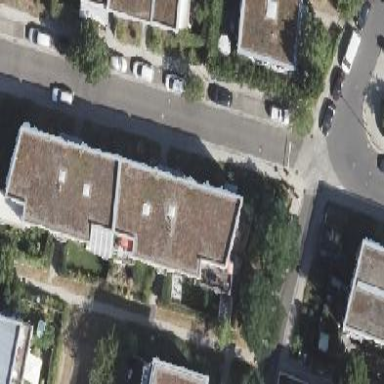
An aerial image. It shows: Flat-roofed apartment building.